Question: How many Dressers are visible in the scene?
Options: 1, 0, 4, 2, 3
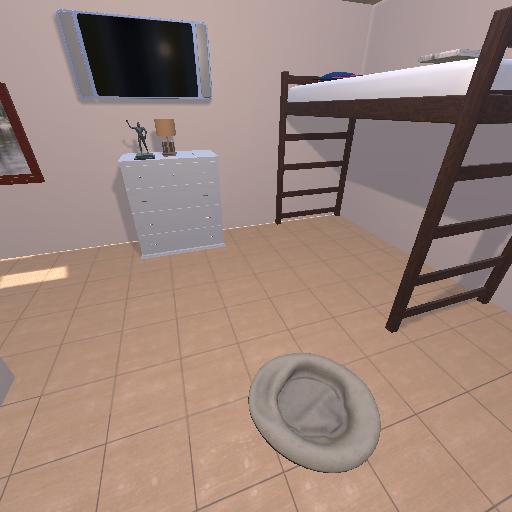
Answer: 1